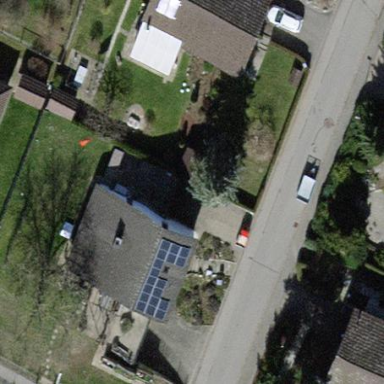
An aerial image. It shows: House with gabled roof that runs across the building.